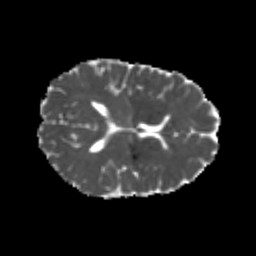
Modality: MD
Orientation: axial
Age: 22
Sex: female
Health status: healthy
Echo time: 0.074 s